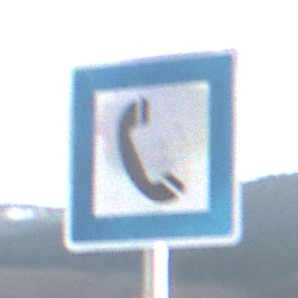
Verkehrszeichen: Fernsprecher
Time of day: SunriseSunset
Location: Outdoor (Nature)
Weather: Clear
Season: NotSpecified
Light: Natural